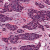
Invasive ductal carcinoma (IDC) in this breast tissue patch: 0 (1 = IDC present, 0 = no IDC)